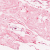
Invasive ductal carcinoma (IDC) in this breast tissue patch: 0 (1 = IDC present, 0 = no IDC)